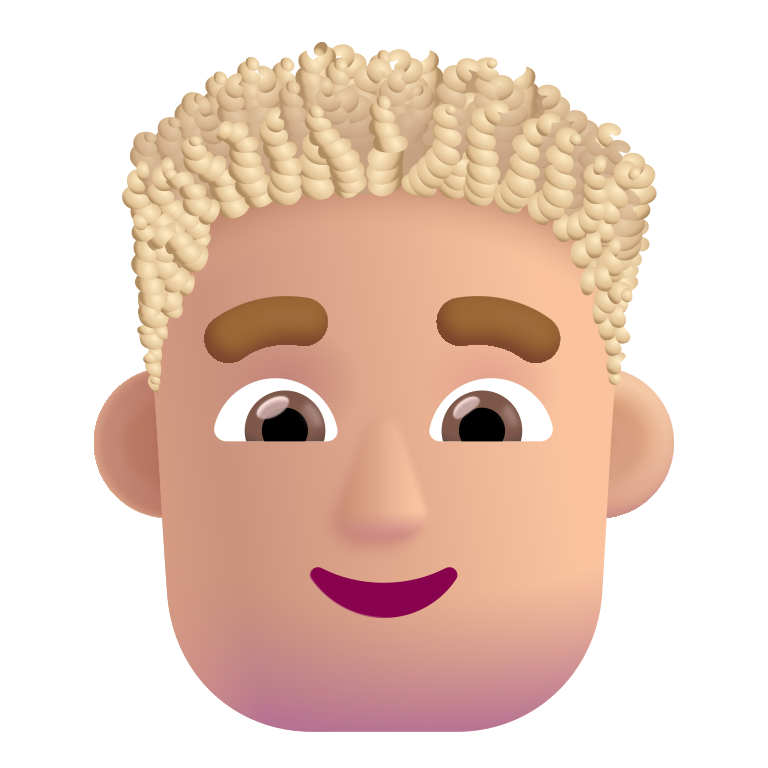
man curly hair color  light